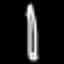
Label: pencil